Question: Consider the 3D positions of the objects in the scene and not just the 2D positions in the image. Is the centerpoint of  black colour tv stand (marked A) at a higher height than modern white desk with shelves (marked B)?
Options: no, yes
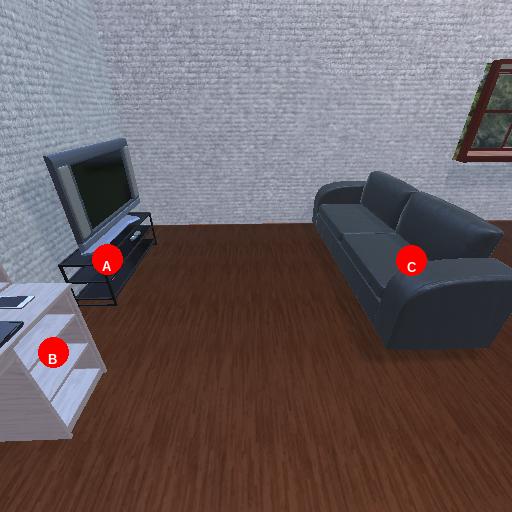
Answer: no